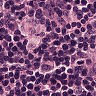
Metastatic tissue present: yes